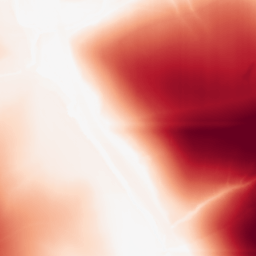
Category: morphological
Decomposition family: rolling_ball
Decomposition parameters: radius: 200
Upsampling method: regularized
Upsampling parameters: scale: 4
lambda_reg: 0.001
Upsampling scale: 4